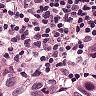
Metastatic tissue present: yes